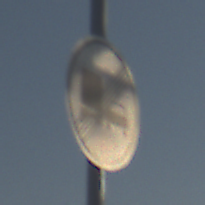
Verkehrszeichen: EndeUeberholverbotKraftfahrzeuge
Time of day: SunriseSunset
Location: Outdoor (Nature)
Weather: Clear
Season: NotSpecified
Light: Natural